Question: I've created a new Netbeans project and noticed that unlike my previous project it's mising the 'Test Packages' folder. This might seem like an easy question, but how can I add this folder?
Here is a screenshot of my 'Projects' window:

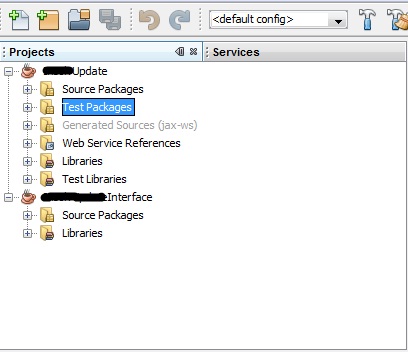
Answer: Assuming it's a Java project:
>
1. Create a new folder: right click the project under "Projects" tab, go to "New" --> "Other.." --> "Other" --> "Folder"
2. Edit project properties: right click on the project, this time select "Properties"
3. Under "Project Properties" select category "Sources"
4. Notice the section "Test Package Folders" --> click "Add Folder"